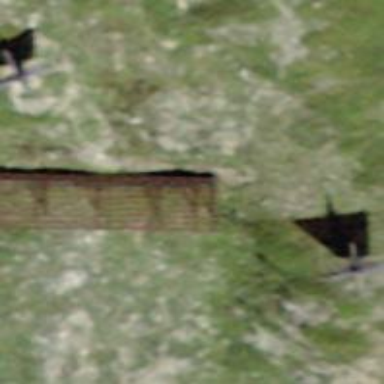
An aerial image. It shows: Wall barrier.